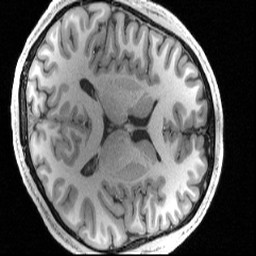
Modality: T1w
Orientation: axial
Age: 25
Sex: male
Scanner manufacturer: siemens
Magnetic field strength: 3 T
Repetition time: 2.4 s
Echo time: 0.00231 s